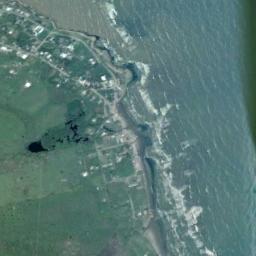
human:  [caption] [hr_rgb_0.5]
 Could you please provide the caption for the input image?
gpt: The beach is empty .

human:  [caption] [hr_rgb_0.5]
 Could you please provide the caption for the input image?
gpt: The beach is an erosion scarp while some green plants and roads are on the beach .

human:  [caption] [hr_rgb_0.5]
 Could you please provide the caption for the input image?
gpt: The beach lies in the grass .

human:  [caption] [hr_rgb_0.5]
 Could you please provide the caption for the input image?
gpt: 334  There is a vertical gray coast in the middle of the gray-blue sea .

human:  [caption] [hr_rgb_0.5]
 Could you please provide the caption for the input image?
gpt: The grass is beside the beach .